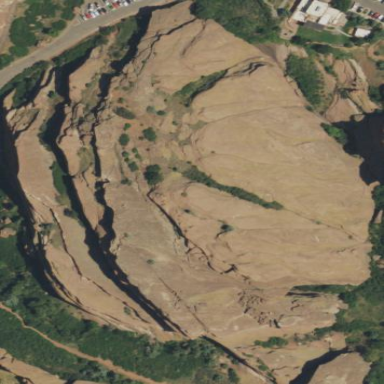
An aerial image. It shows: Landscape of bare rock.